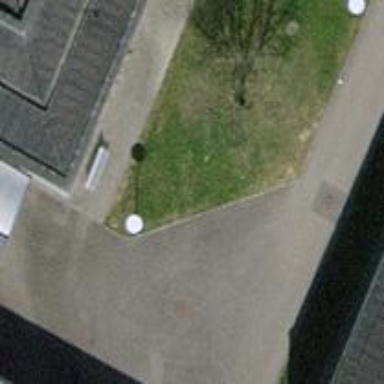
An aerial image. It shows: Support pole.